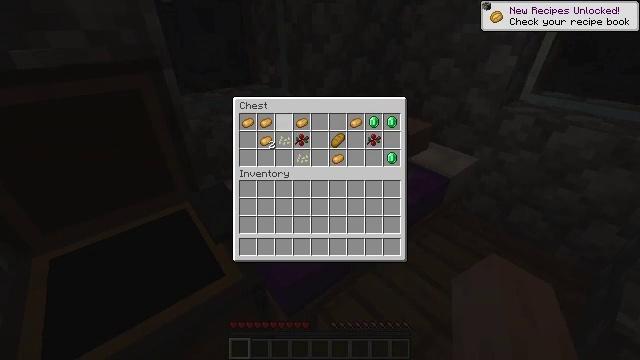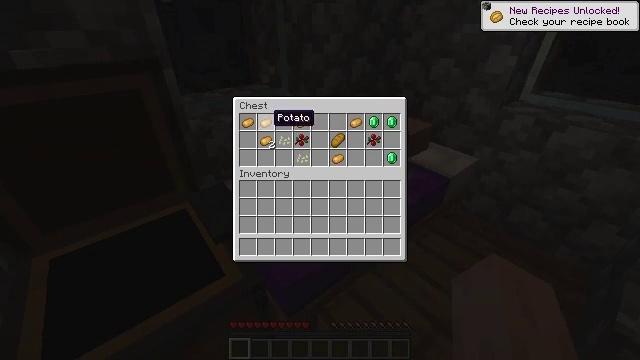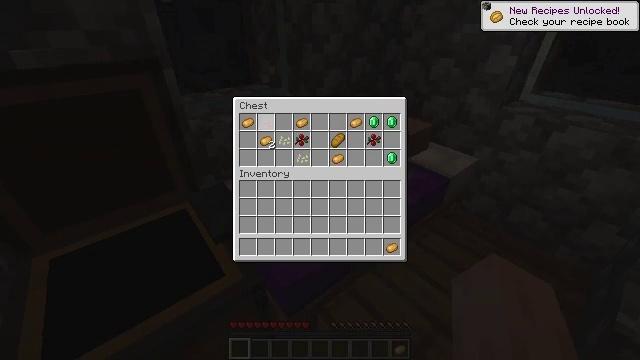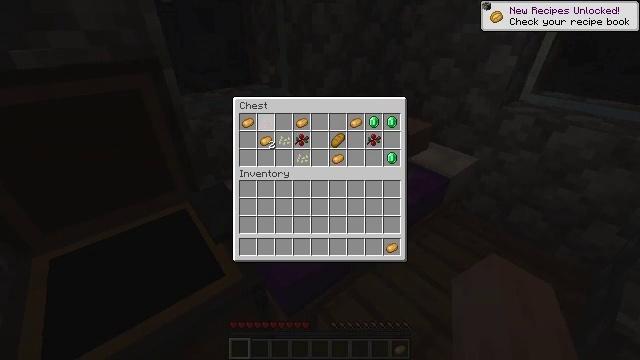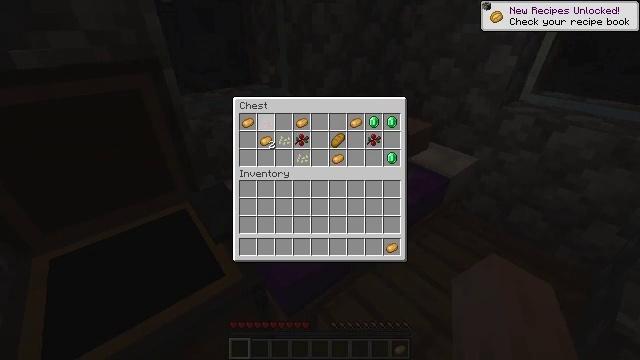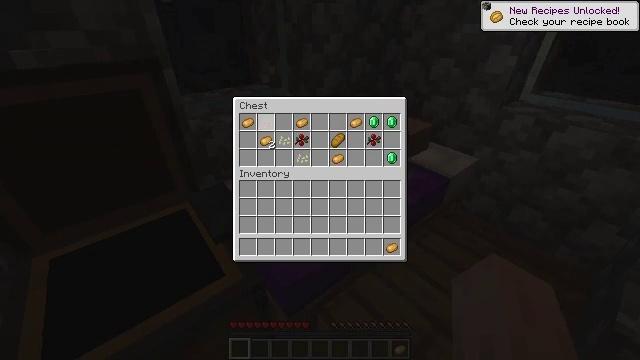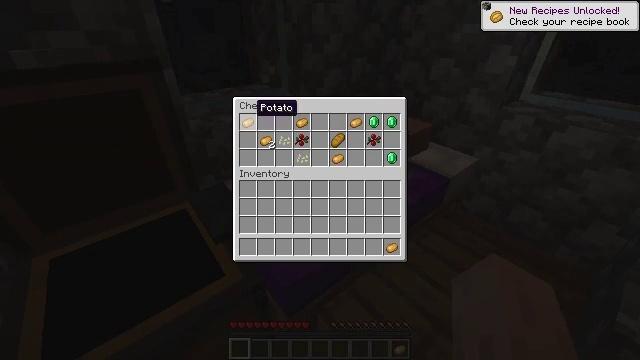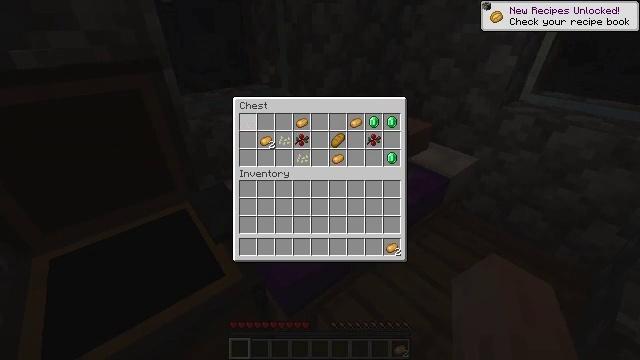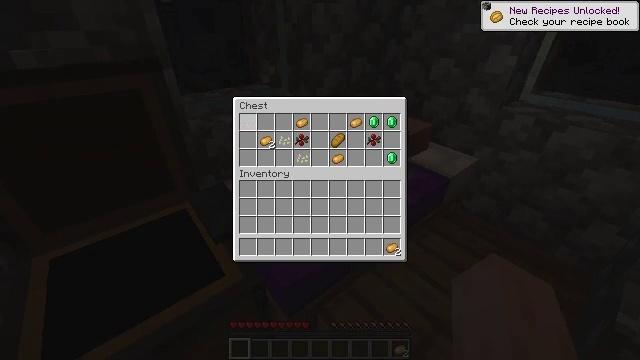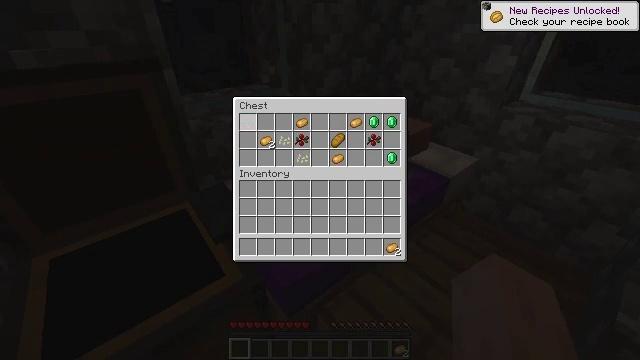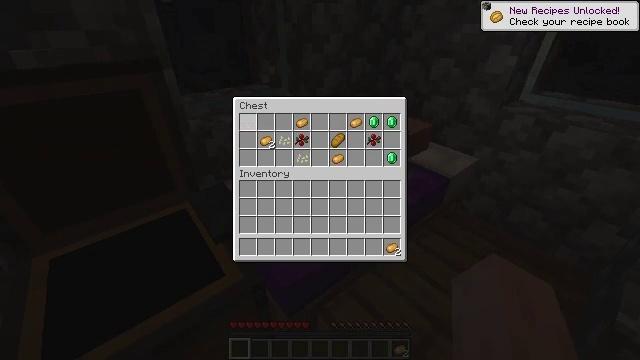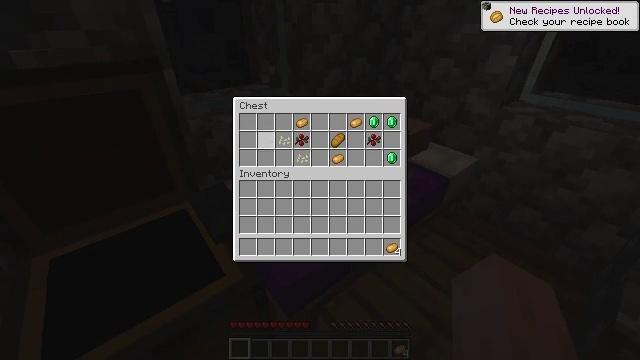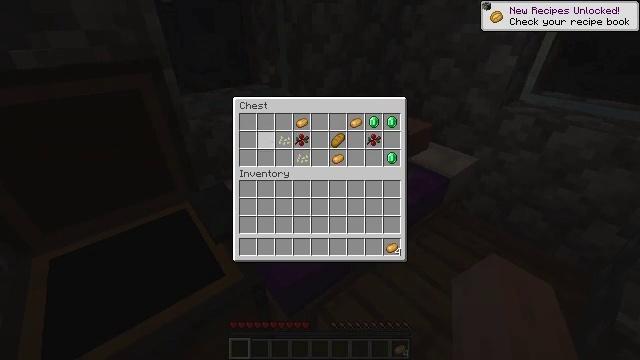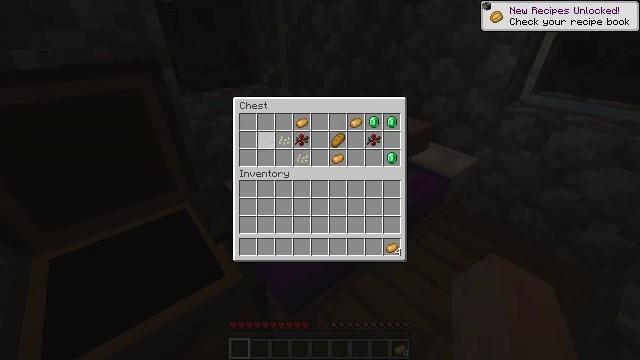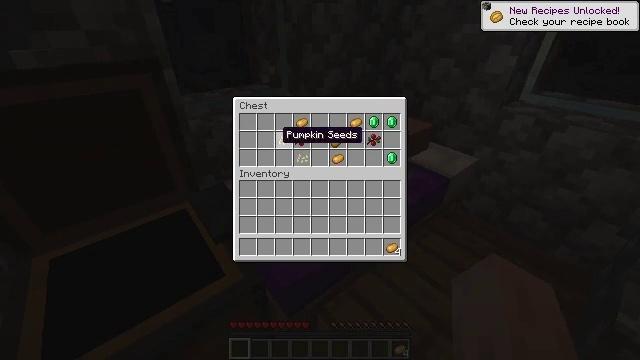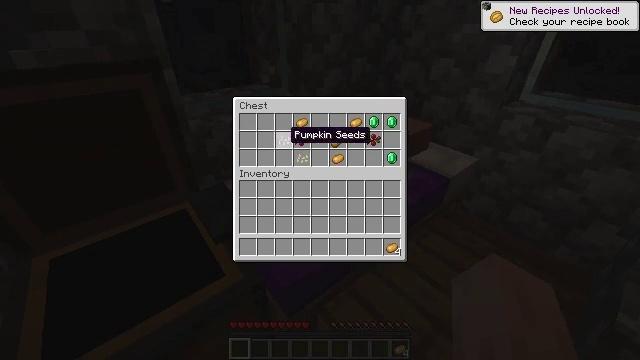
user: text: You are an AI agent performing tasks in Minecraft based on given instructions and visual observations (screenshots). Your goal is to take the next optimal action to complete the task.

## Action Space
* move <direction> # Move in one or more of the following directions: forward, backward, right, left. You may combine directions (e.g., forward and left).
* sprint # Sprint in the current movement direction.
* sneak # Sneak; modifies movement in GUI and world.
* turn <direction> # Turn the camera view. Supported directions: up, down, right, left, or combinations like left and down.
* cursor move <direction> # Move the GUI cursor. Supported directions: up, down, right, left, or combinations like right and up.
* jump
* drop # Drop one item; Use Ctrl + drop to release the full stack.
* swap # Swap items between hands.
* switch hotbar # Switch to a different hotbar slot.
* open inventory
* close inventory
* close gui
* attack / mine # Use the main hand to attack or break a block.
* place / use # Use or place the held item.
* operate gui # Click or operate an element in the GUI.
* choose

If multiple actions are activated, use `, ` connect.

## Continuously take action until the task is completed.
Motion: motion action
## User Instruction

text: Break the jack o'lantern.
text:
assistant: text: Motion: sneak, cursor move left
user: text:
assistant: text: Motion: sneak, choose
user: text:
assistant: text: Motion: sneak, choose
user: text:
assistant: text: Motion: sneak, choose
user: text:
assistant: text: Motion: sneak, choose
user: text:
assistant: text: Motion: sneak, cursor move left
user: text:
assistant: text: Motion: sneak, choose
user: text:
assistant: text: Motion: sneak, choose
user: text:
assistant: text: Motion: sneak, choose
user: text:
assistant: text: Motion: sneak, cursor move down
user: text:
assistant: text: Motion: sneak, cursor move right and down, choose
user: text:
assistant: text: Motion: sneak, choose
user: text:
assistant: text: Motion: sneak, choose
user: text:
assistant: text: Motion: sneak
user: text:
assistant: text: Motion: sneak, cursor move right
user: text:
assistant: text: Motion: sneak, choose
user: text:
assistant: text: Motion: sneak, choose
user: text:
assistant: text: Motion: sneak
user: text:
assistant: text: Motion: sneak, choose
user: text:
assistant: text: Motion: sneak, choose
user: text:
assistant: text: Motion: sneak, choose
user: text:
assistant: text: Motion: sneak, choose
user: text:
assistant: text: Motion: sneak
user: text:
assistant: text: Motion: sneak, choose
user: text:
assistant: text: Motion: sneak, choose
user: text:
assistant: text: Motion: sneak
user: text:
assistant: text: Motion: sneak, choose
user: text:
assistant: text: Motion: sneak, cursor move down, choose
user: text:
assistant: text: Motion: sneak, cursor move down
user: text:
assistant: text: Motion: sneak, cursor move down